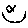
Label: smiley face